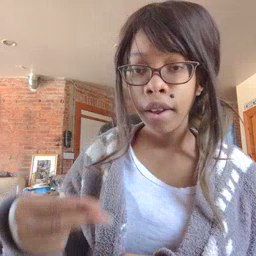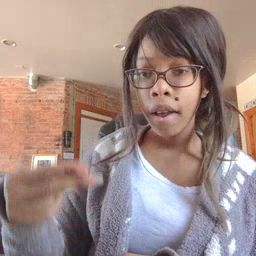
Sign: high